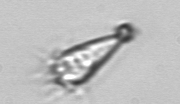
Label: Paratontonia_gracillima